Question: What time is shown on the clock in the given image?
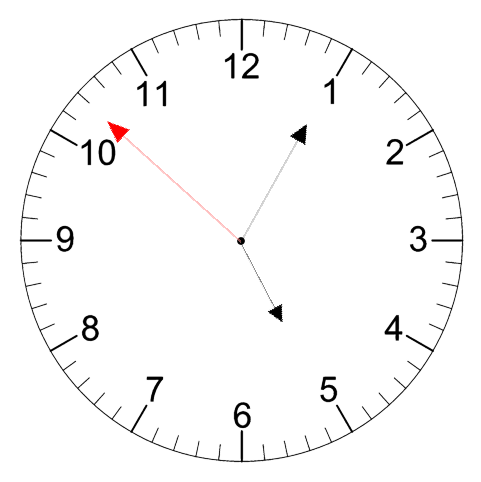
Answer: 05:04:52